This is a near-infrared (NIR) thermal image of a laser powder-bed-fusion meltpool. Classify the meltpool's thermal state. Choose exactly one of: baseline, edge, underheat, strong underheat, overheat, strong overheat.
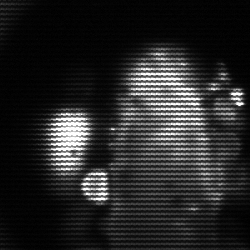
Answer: strong underheat